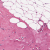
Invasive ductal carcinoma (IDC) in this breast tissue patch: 0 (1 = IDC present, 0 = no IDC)